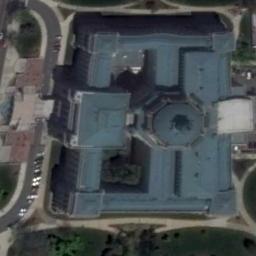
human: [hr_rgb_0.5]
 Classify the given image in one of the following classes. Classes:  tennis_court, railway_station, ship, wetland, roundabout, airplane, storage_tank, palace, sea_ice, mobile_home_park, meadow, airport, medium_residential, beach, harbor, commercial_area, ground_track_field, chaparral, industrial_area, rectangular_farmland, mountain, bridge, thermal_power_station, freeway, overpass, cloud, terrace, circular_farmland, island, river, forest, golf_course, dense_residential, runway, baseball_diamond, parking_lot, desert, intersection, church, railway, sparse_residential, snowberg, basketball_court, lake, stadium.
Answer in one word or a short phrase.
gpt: church